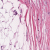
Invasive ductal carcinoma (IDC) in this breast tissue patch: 0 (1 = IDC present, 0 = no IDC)